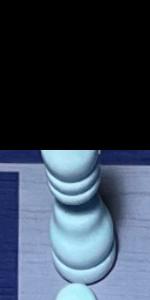
Label: Bishop_White